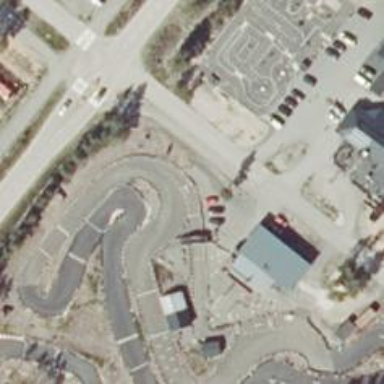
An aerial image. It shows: Raceway for motor sports.